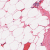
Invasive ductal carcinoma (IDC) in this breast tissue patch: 0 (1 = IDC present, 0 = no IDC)